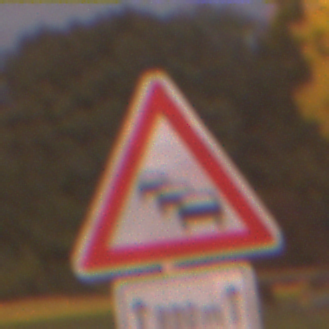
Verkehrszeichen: Stau
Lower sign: LaengeEinerStrecke1
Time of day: Night
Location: Outdoor (Suburban)
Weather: PartlyCloudy
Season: NotSpecified
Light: Artificial